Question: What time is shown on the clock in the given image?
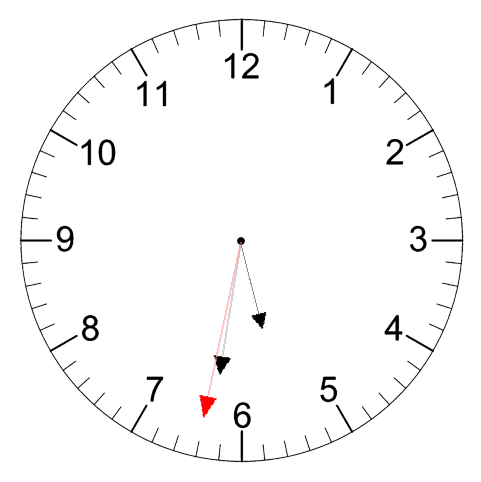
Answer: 05:31:32